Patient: sex F, age 73
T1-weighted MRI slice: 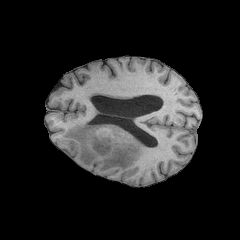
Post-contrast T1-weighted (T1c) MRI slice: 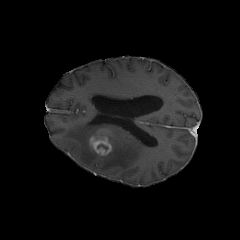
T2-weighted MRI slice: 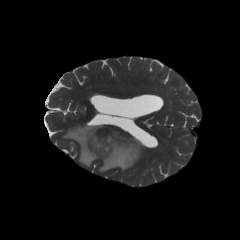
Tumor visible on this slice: yes
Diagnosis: Glioblastoma, IDH-wildtype
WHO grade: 4